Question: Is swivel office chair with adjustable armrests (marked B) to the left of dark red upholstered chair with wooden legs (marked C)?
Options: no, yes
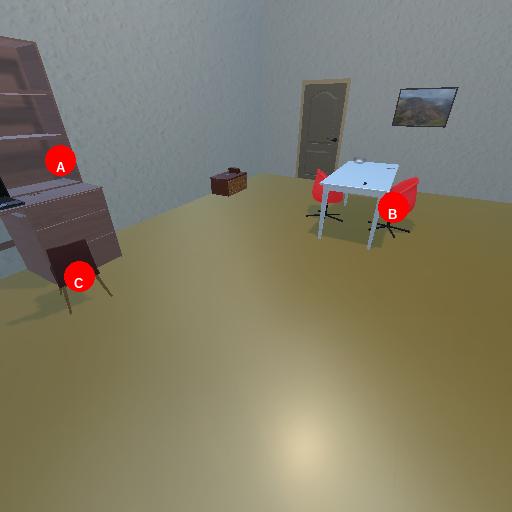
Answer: no